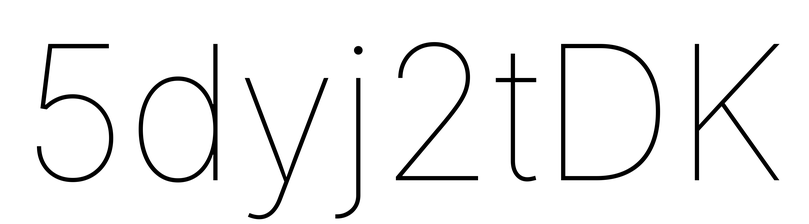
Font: Inter_Thin